Aerial crown-view tile of a tropical tree (Barro Colorado Island, Panama), acquired 20241112:
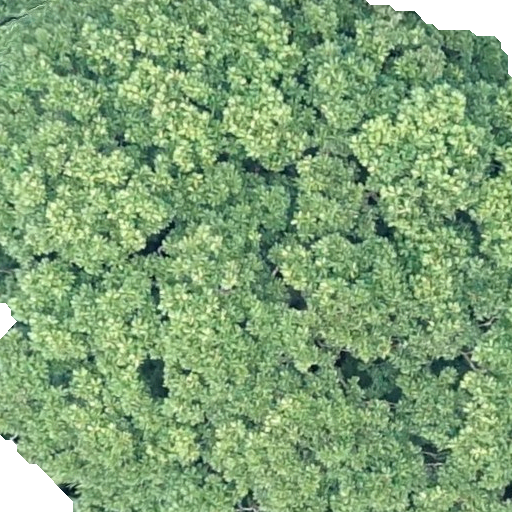
Species: Dipteryx oleifera
GBIF accepted scientific name: Dipteryx oleifera
Crown area: 542.552 m²